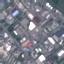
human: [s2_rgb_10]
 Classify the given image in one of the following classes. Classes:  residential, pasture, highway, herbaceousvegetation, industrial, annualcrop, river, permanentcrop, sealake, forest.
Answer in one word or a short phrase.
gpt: Industrial